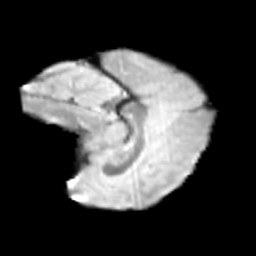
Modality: T2w
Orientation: sagittal
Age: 11
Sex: female
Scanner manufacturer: siemens
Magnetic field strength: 3 T
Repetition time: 3.8 s
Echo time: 0.07 s